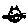
Label: cat